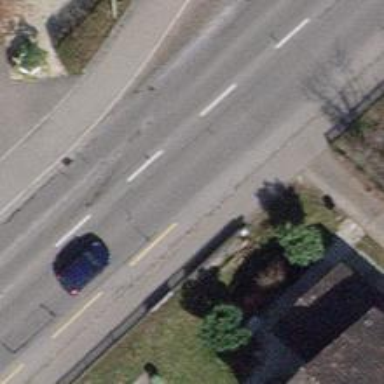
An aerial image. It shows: Secondary road with asphalt surface. There is designated cycle lane on the left side.